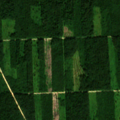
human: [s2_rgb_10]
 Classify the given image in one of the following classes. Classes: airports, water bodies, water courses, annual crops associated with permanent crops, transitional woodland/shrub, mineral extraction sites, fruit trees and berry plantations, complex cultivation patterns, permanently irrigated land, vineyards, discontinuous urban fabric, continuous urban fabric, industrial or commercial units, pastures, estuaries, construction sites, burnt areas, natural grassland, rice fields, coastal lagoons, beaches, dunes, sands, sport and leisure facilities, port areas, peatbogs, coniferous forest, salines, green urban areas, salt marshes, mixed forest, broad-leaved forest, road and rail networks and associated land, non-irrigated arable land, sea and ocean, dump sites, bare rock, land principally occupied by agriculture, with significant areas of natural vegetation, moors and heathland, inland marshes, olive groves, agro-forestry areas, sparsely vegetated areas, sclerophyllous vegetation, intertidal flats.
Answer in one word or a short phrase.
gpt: mixed forest, transitional woodland/shrub